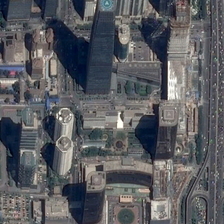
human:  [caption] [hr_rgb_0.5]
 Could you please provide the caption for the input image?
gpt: many buildings and some green trees are near a road in a commercial area .

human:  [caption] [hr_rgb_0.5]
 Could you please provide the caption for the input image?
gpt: many buildings and some green trees are near a road in a commercial area .

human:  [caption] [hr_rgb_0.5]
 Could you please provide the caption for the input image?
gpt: many buildings and some green trees are near a road in a commercial area .

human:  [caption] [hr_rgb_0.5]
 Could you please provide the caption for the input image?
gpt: many buildings and some green trees are near a road in a commercial area .

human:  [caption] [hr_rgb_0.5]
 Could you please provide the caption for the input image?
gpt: many buildings and some green trees are near a road in a commercial area .